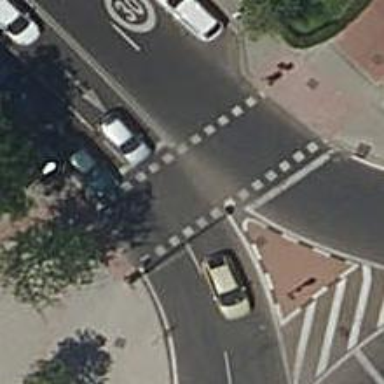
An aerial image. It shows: Road with traffic signals.